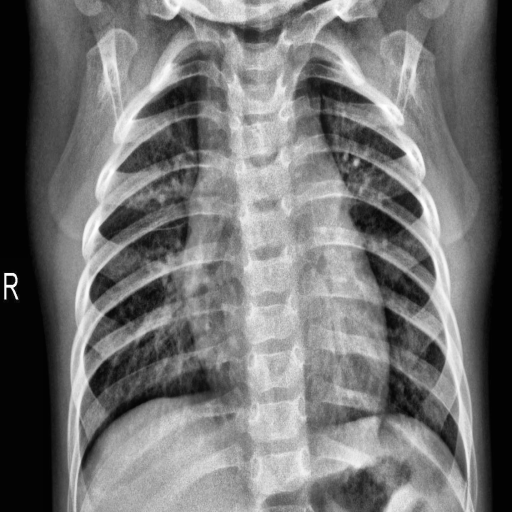
Finding: NORMAL